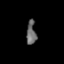
Tissue: lung
Cell type: T cells
Senescence score: 0.1522
Nuclear area (px): 225
Mean DAPI intensity: 102.231